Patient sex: M
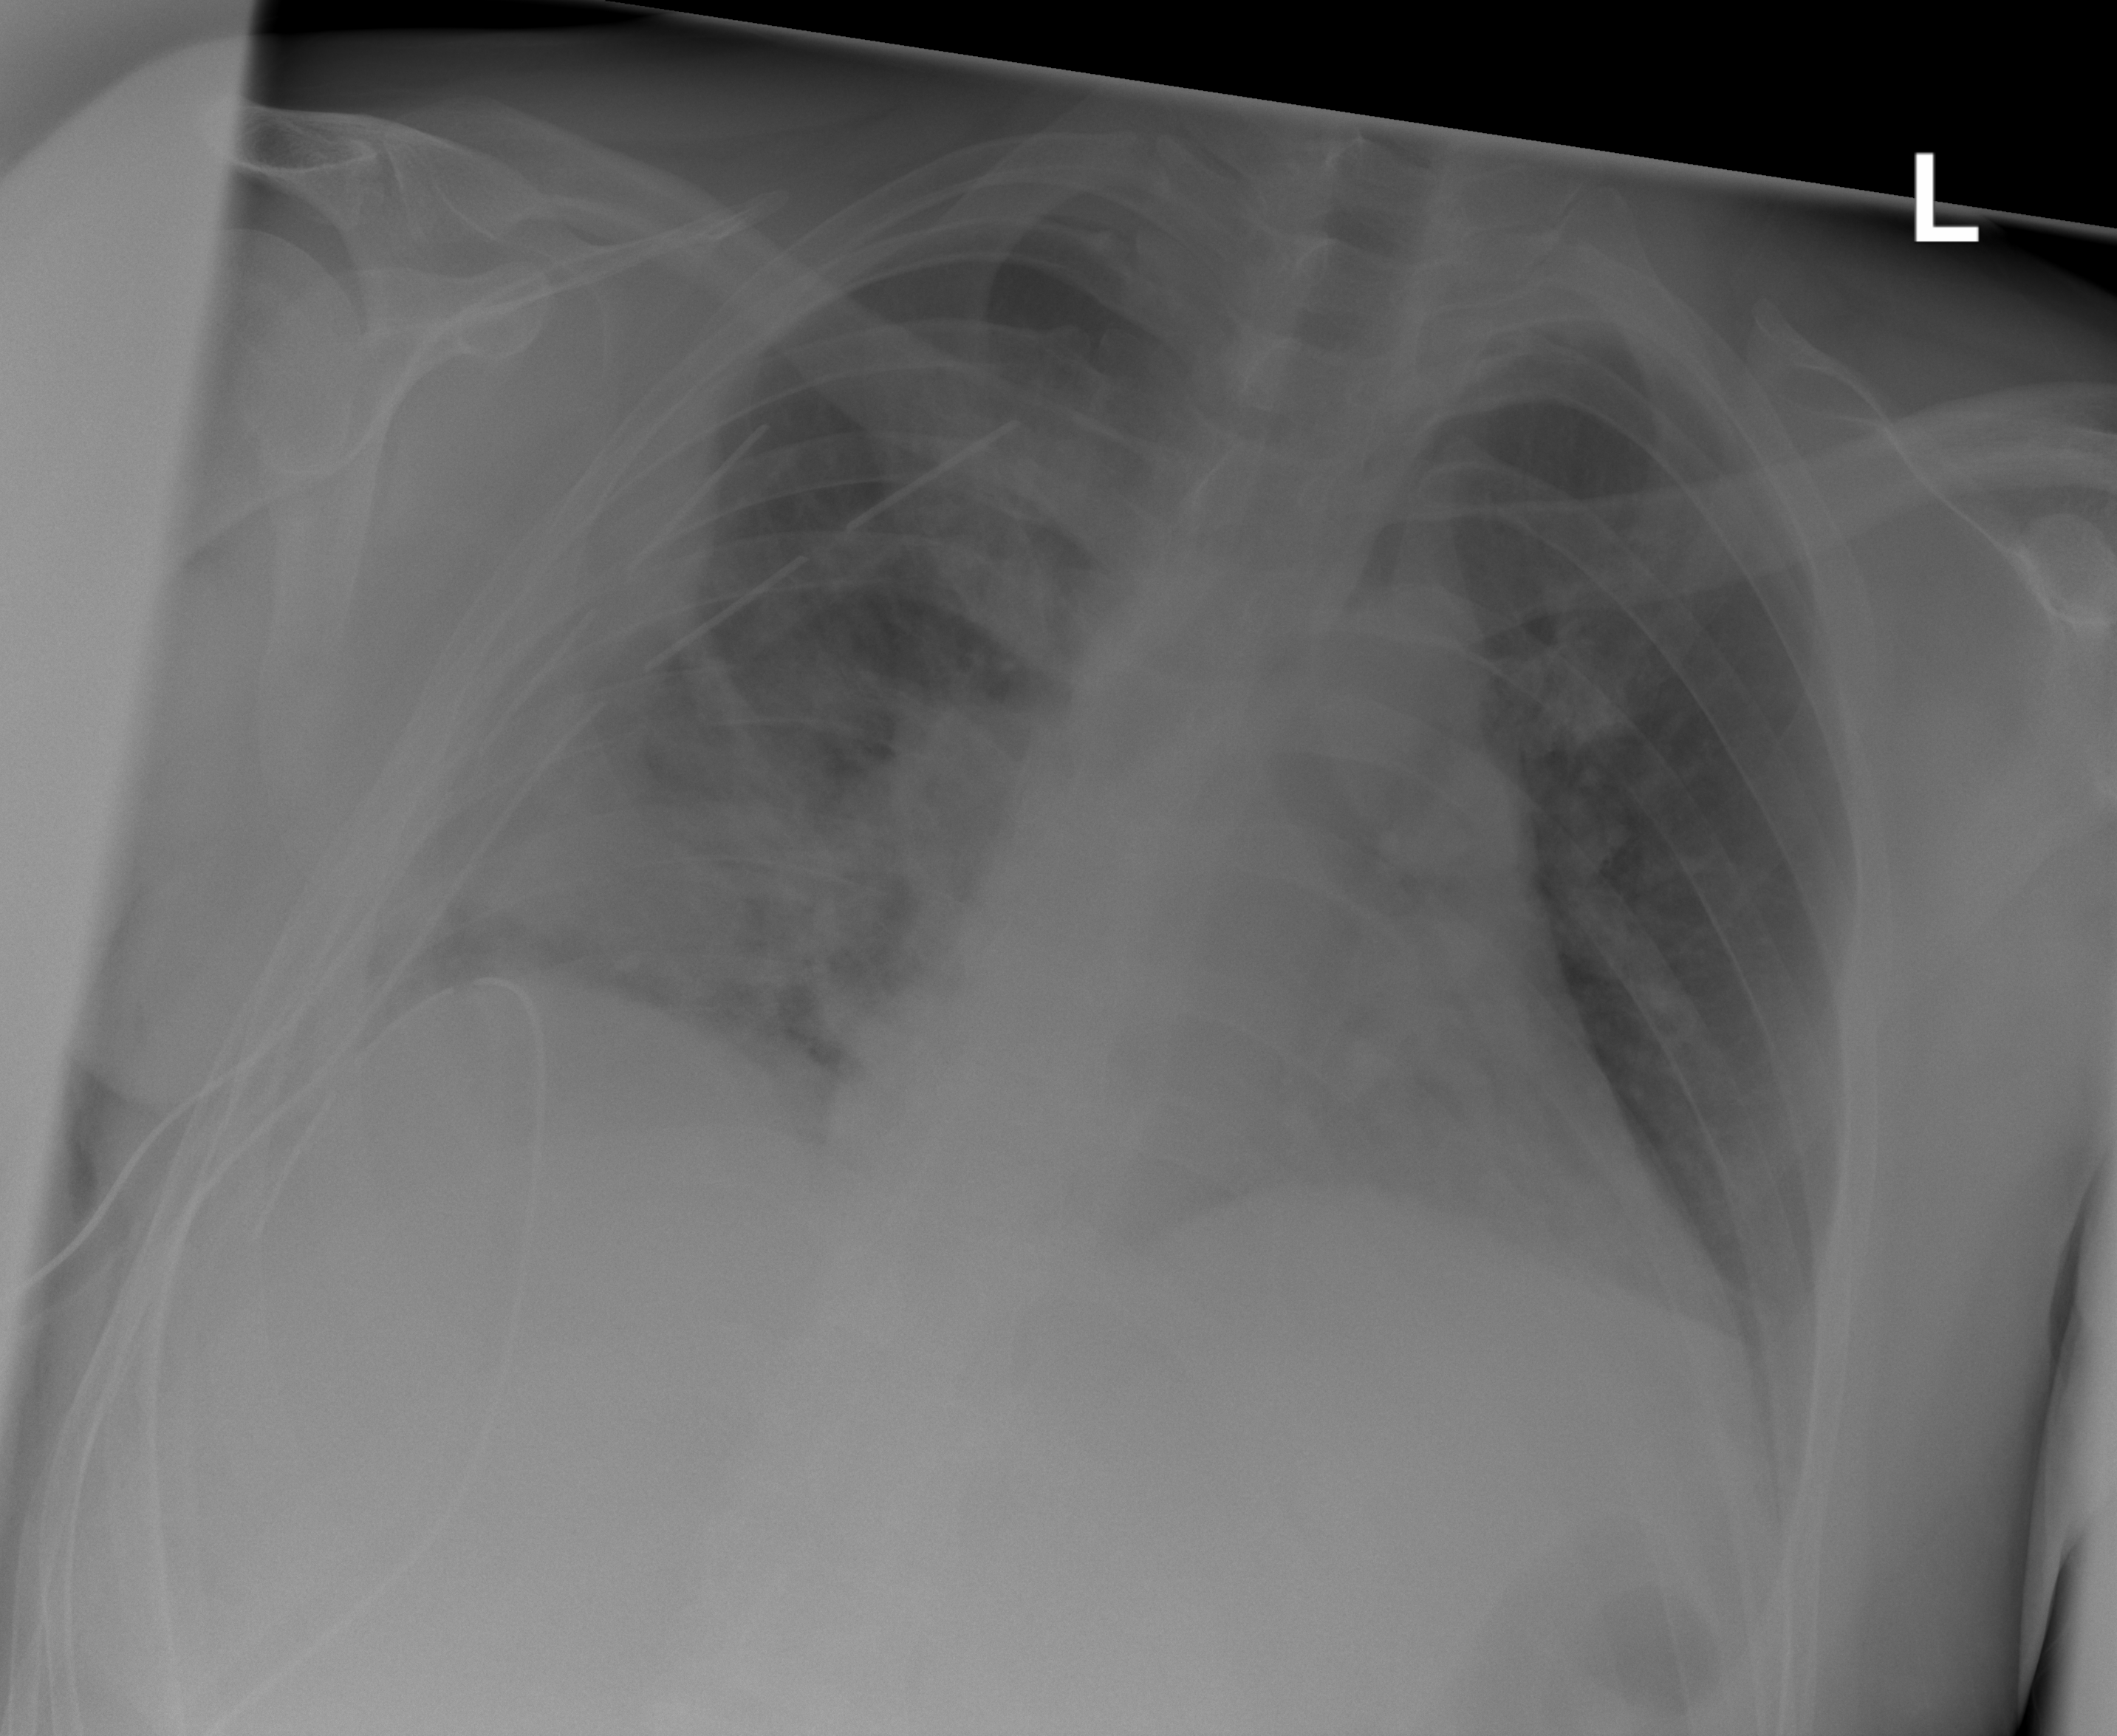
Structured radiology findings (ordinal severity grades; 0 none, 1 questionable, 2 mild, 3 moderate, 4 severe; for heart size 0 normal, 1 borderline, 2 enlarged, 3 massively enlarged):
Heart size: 0
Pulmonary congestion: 0
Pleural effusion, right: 0
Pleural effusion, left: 0
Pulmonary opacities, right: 0
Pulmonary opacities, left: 0
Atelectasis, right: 3
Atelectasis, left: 0